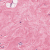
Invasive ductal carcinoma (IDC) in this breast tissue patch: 0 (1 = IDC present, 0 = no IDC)